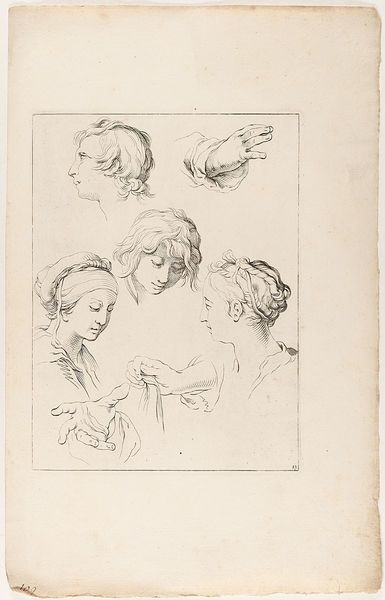
Titel: Kopf- und Handstudie, Blatt 13 aus der Folge 'Fondamenten der Teecken-Konst aerdigh geinvertaert door Abraham Bloemaert'
Künstler: Abraham Bloemaert
Standort: Hamburg
Institution: Museum für Kunst und Gewerbe Hamburg
Schlagwörter: akt, hand, kopf, weiß, frisur, mund, nase, schwarz, skizze, zeichnung, tuch, arm, gesicht, portrait, auge, figur, locke, schnell, papier, studie, datierung, grafik, graphik, haarband, fotografie, photographie, druckgraphik, druckgrafik, schraffur, schwarz weiß, stich, seite, verkürzung, kopfstudie, kupferstich, teile, handhaltung, anatomiestudie, handstudie, gerippt, figurenstudie, zeichenkunst, reproduktionen, druckerzeugnisse, körper, körperteile, körpers, ornamentstich, vorlageblätter, datierun